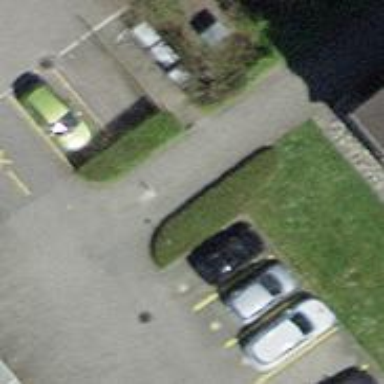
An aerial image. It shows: Bollard barrier.